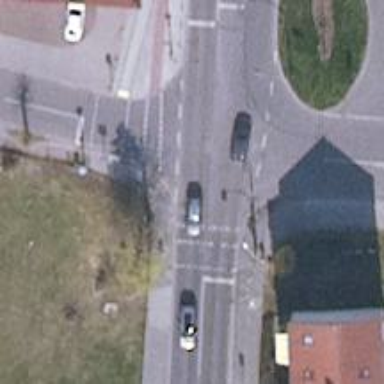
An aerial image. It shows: Road with traffic signals controlling the flow of traffic.